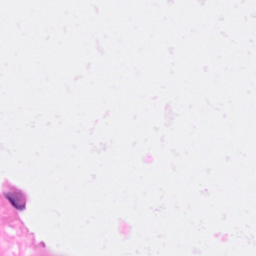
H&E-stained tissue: Breast